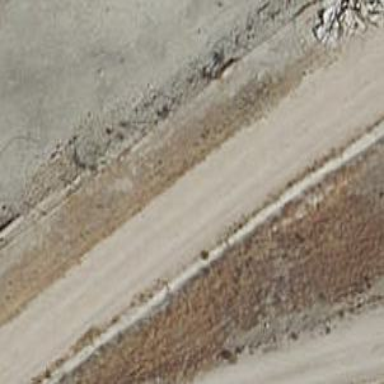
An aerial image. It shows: Track with fine gravel surface of grade2.